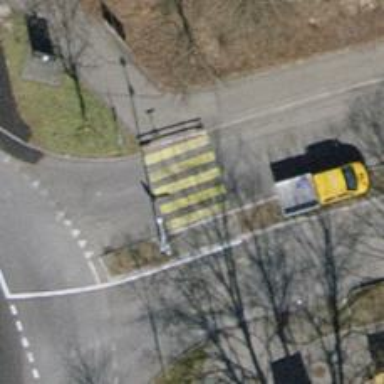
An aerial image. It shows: Marked crossing on the road.